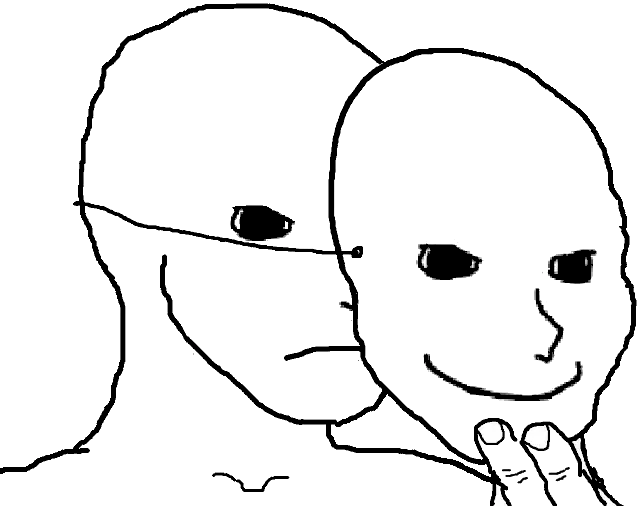
Label: 5_Oomer